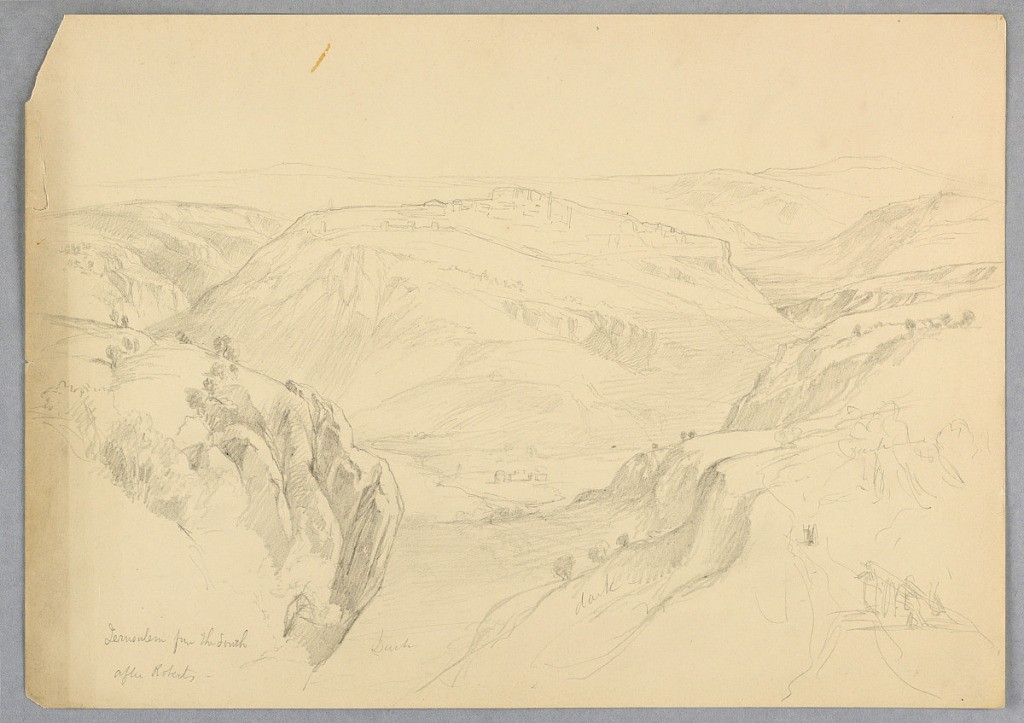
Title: Jerusalem from the South
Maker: Daniel Huntington, American, 1816–1906
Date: ca, 1878
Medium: Graphite on paper
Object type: Drawing
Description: Buildings outlined on high plateau, center, with mountains around and beyond. A road, at lower right. Color notes throughout.